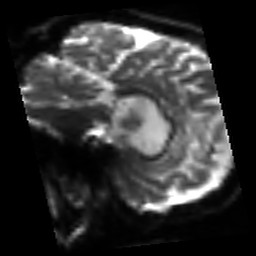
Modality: sbref
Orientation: sagittal
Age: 56
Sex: male
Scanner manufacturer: siemens
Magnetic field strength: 3 T
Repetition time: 3.2 s
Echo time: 0.081 s